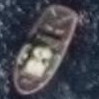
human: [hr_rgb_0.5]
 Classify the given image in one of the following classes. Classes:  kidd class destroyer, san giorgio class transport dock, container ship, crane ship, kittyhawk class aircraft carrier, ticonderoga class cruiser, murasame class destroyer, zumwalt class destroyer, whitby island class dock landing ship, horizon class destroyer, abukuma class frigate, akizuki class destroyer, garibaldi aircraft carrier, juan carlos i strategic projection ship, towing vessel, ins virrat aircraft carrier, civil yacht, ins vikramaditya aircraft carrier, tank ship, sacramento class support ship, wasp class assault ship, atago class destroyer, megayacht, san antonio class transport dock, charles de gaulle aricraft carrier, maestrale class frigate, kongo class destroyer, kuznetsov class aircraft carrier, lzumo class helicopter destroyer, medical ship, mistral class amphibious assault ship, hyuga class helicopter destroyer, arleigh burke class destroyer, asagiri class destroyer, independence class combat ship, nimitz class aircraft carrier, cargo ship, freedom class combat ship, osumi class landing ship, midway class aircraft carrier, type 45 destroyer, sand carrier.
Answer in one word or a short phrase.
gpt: Towing vessel